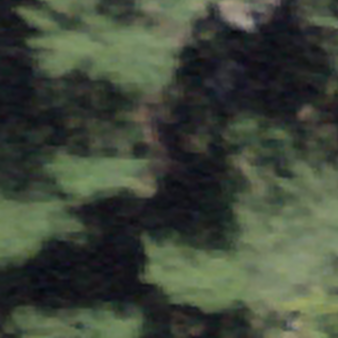
Label: other